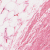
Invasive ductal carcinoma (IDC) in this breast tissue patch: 0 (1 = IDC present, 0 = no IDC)